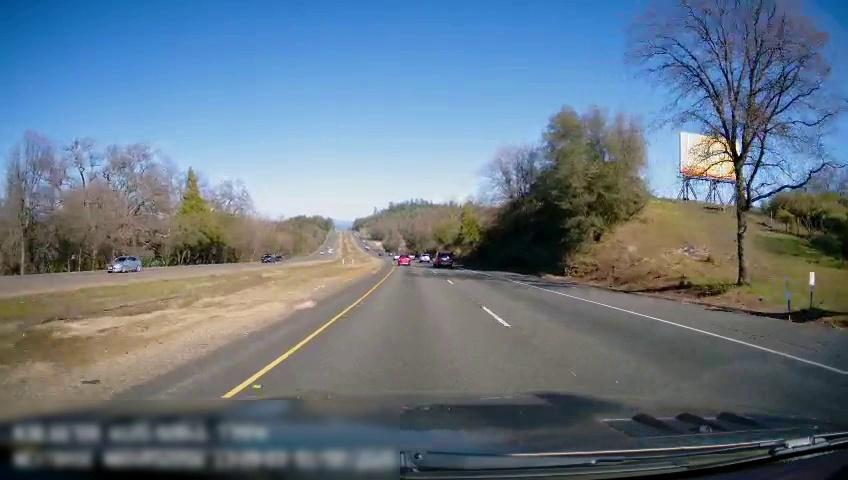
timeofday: Day
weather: Sunny
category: Drivable Space
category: Drivable Space
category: Vehicles | SUV
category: Vehicles | SUV
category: Vehicles | SUV
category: Vehicles | SUV
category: Lanes | Current Lane
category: Lanes | Current Lane
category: Lanes | Alternate Lane